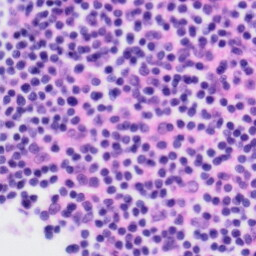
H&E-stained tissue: Tonsil